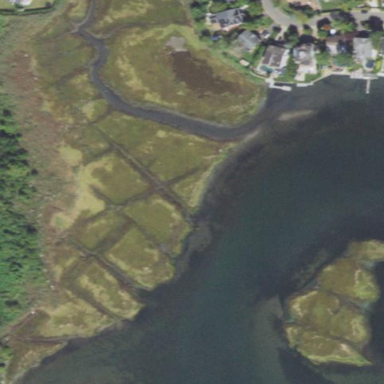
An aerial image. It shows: Wetland area characterized by wet meadow.